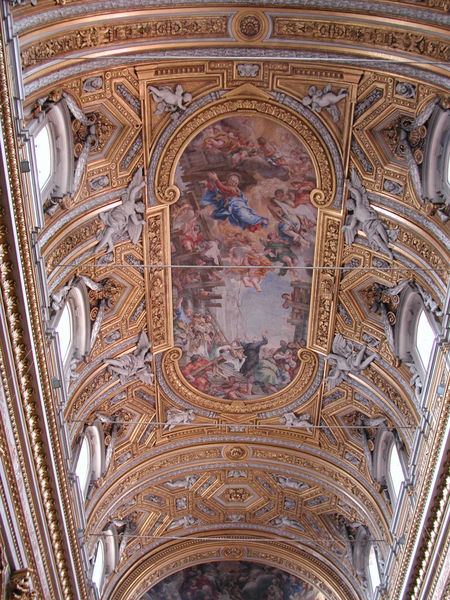
Titel: Fresken der Apsis, in der Kuppel und im Langhausgewölbe in Santa Maria in Vallicella in Rom
Künstler: Pietro da Cortona
Standort: Rom, S. Maria in Vallicella (EU - I - Latium)
Schlagwörter: himmel, fenster, licht, szene, malerei, barock, kirche, gold, decke, engel, putte, putto, ornamente, verzierung, stuck, bemalt, fotografie, bögen, gewölbe, vergoldet, dom, kathedrale, kirchenschiff, mittelschiff, kapelle, deckengemälde, fresko, putten, maria, putti, himmelfahrt, tonne, deckenmalerei, tonnengewölbe, gestaltung, genster, freske, verkündung, biblische szene, plafond, engeln